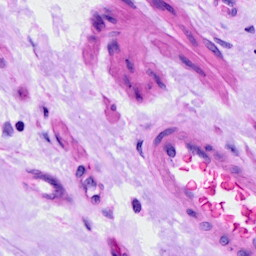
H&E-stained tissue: Ovarian